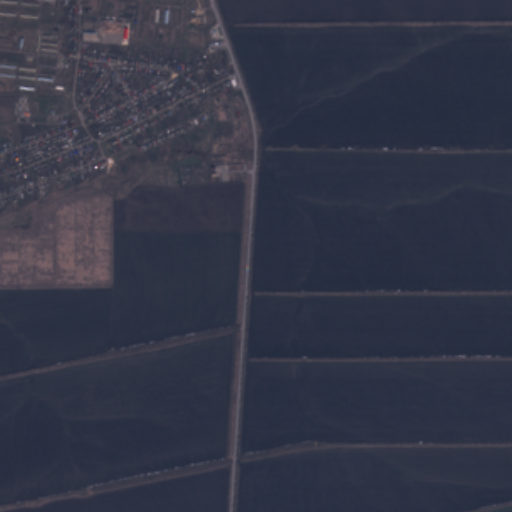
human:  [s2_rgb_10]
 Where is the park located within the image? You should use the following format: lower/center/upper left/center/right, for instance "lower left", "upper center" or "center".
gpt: The park is located in the upper center of the image.
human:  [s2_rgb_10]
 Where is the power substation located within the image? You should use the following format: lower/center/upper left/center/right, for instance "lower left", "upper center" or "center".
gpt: The power substation is located in the upper center of the image.
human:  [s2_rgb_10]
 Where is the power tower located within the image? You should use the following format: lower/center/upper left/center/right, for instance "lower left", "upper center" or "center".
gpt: The power tower is located in the upper right of the image.
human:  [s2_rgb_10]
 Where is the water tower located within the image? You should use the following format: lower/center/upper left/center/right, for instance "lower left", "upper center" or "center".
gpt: The water tower is located in the upper left of the image.
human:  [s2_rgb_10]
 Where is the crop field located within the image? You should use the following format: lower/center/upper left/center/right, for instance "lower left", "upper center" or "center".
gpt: There is no crop field in the image.